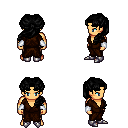
a pixel art fantasy rpg character, male body template, human, tanned skin, brown robe, gold greaves, black princess hairstyle, white cloth bracers, metal boots, four views (front, back, left, right), 2x2 character sprite sheet, small pixel art, hard edges, no anti-aliasing